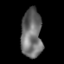
Tissue: lung
Cell type: Endothelial cells
Senescence score: 0.2417
Nuclear area (px): 999
Mean DAPI intensity: 109.1